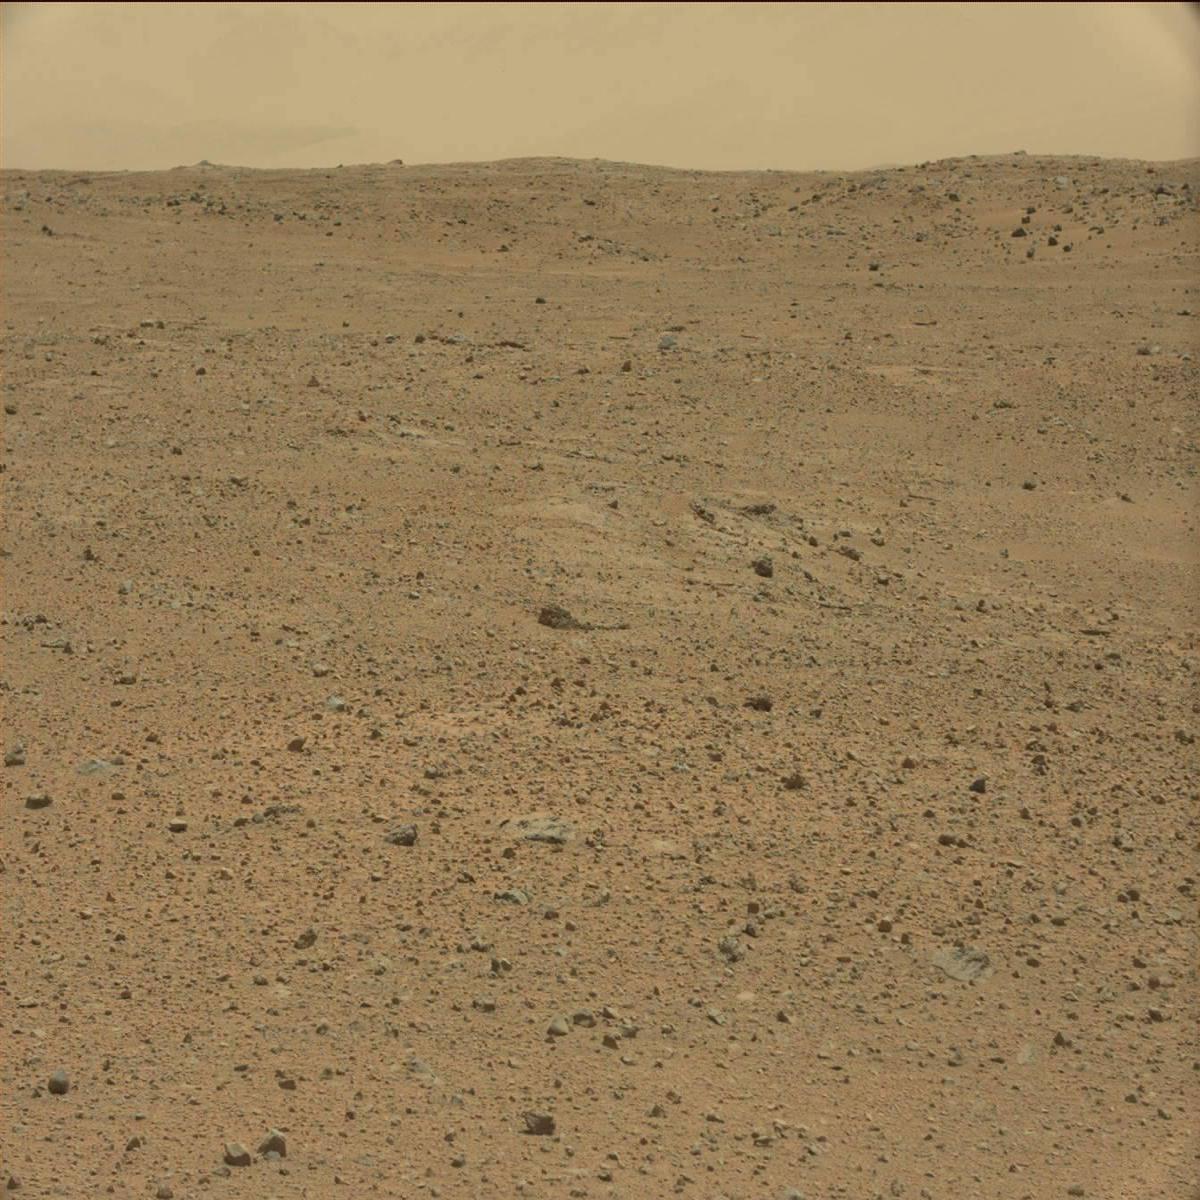
Terrain classes present: Bedrock, Ridge, Rock, Sand / Soil, Sky